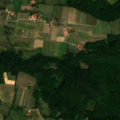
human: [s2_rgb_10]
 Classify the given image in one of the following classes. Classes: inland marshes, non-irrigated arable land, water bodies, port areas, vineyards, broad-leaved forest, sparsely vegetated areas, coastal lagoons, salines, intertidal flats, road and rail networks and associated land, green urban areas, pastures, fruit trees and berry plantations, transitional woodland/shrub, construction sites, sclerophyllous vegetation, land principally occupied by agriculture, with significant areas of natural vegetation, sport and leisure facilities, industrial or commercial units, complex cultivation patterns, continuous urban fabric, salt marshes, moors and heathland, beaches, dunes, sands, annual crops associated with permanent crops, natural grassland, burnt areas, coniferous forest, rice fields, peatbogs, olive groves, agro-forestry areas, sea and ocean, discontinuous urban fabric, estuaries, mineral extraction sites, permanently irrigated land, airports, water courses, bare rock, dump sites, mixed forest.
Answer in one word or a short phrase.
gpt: complex cultivation patterns, broad-leaved forest